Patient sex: M
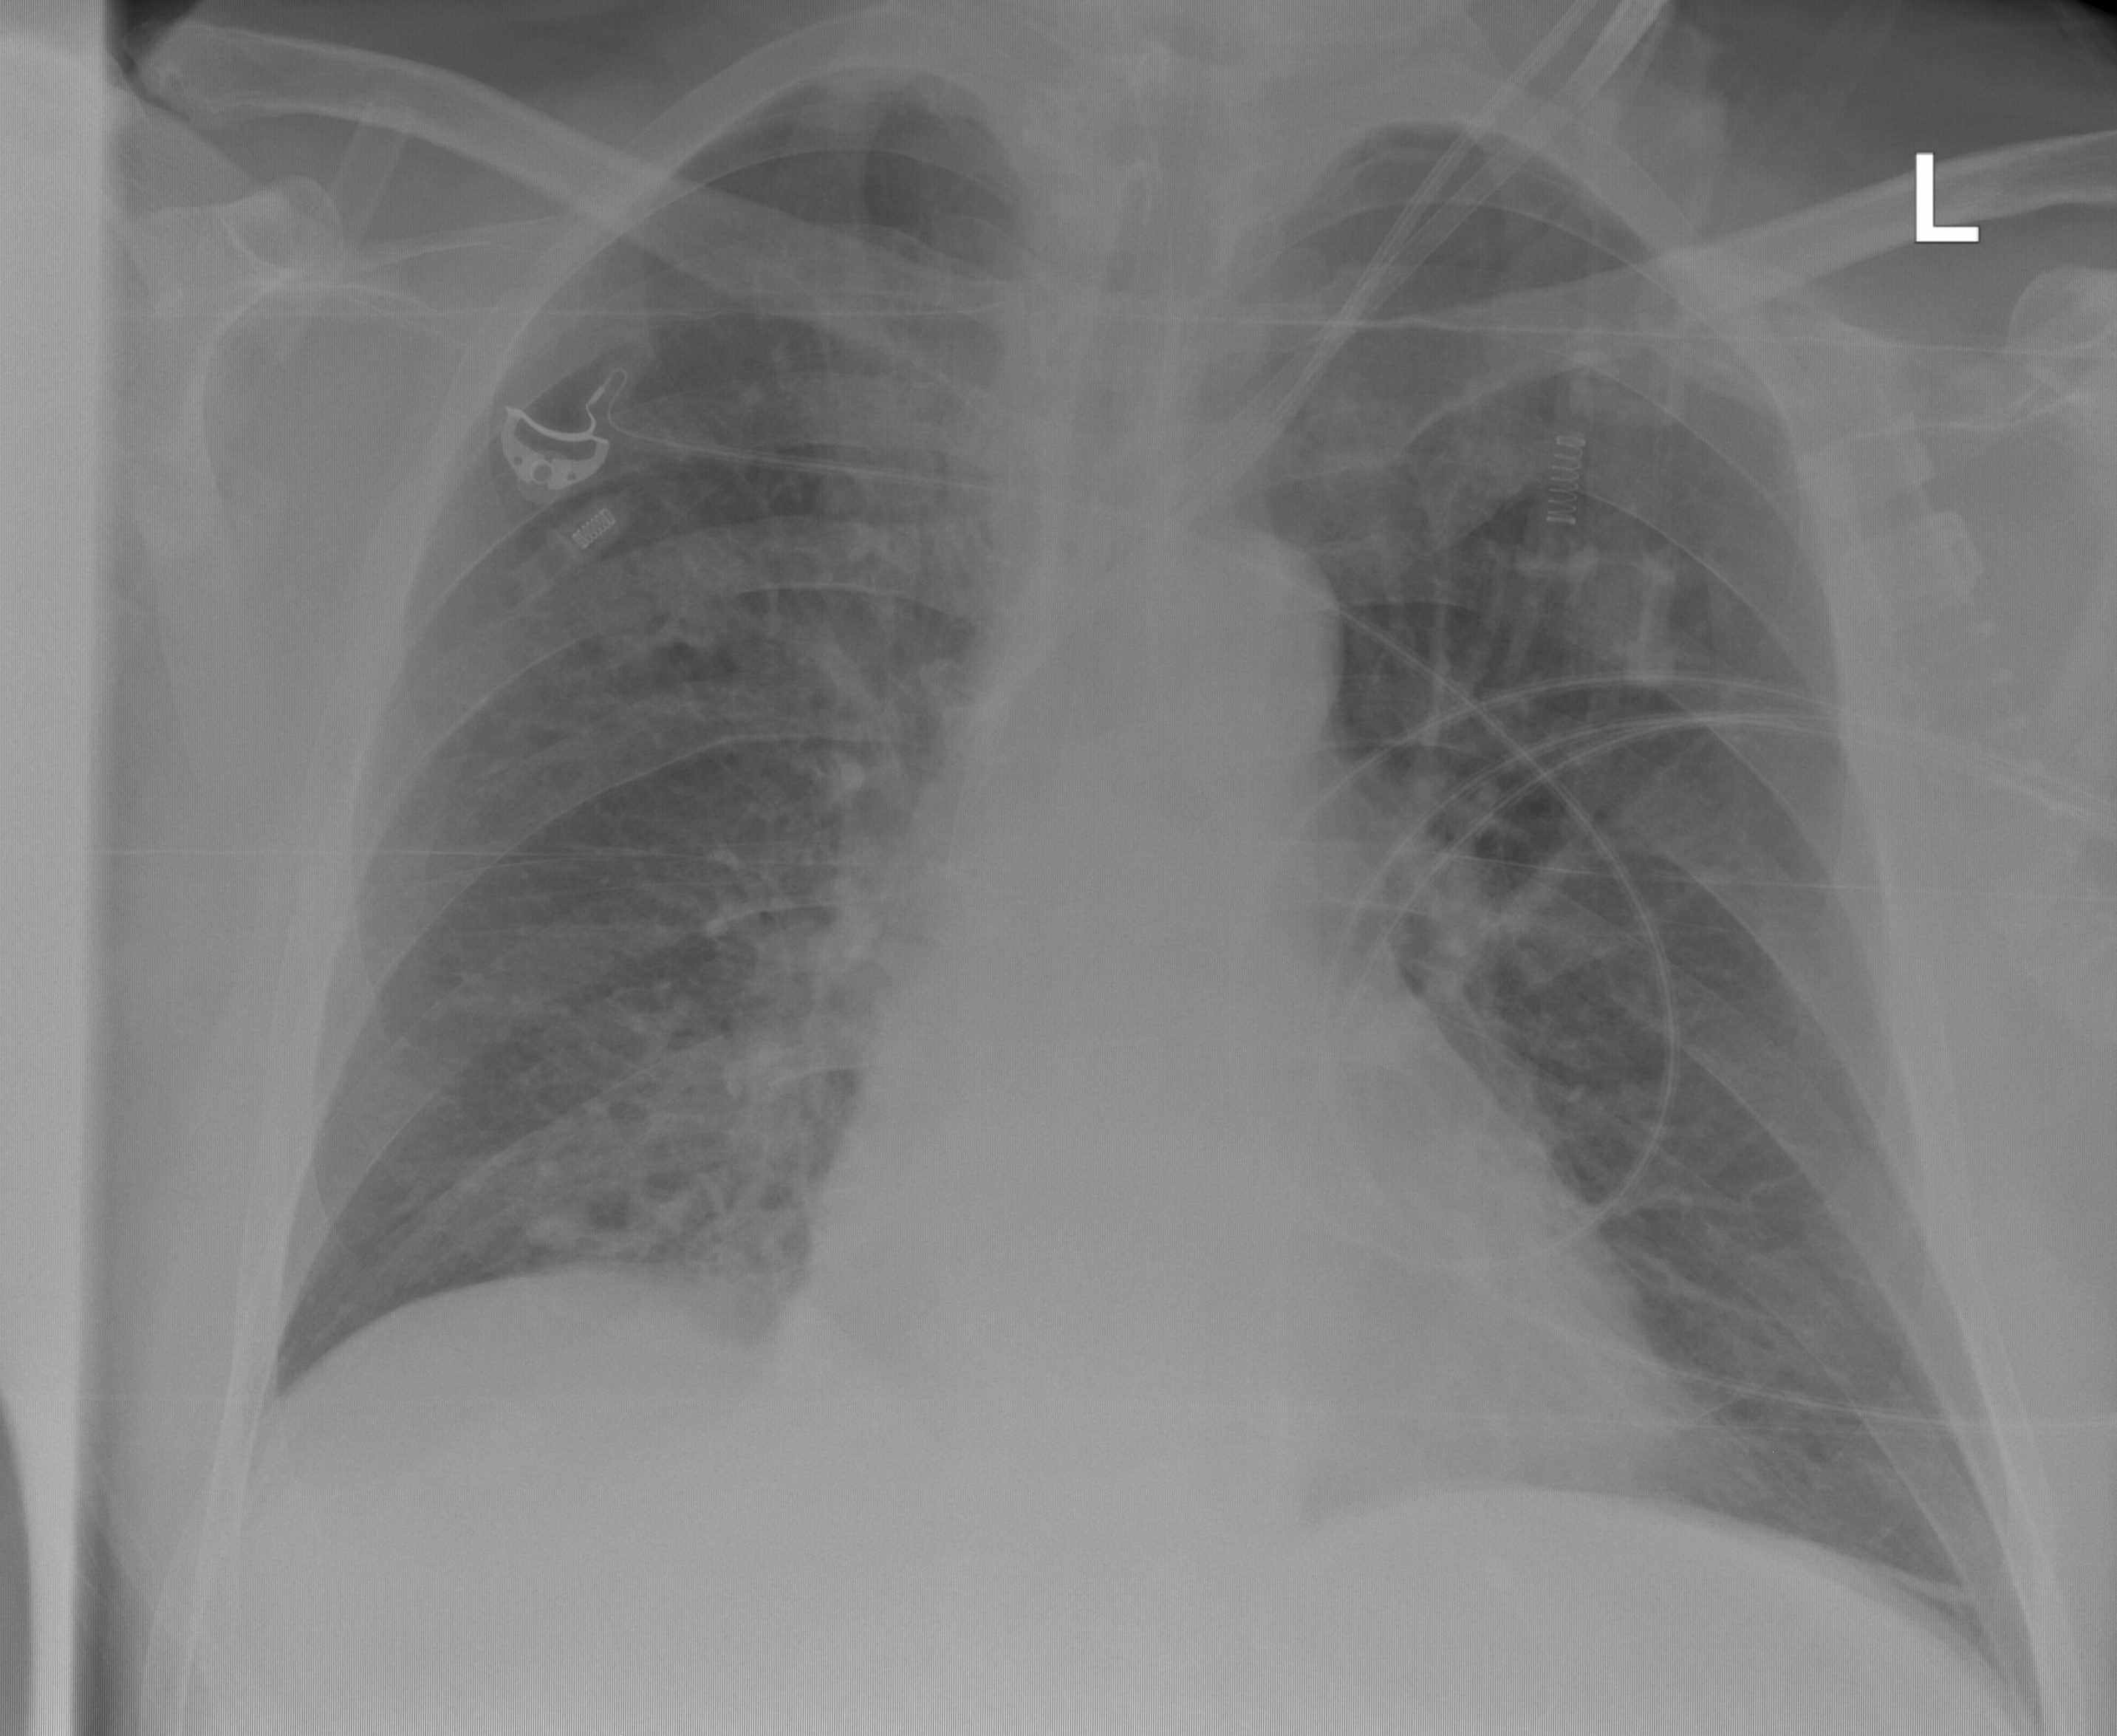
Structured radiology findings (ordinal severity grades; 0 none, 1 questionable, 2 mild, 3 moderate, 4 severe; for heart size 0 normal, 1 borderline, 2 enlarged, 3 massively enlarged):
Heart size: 2
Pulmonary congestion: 2
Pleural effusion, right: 0
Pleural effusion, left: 0
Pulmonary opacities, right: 2
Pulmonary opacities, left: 0
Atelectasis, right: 0
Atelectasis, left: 0